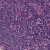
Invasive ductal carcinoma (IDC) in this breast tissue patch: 0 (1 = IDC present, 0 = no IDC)